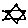
Label: star